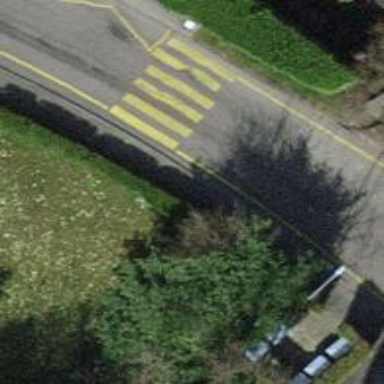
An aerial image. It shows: Kerb serving as barrier.